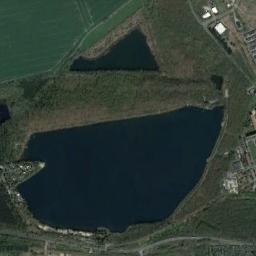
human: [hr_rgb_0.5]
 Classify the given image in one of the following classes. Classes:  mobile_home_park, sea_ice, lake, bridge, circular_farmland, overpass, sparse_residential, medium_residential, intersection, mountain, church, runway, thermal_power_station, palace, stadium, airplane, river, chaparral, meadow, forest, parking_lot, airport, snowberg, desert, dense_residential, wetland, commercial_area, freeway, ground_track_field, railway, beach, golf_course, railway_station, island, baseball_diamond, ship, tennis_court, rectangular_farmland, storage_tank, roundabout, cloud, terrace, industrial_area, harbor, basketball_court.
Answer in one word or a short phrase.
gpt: lake